Group 1:
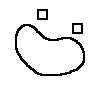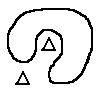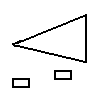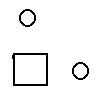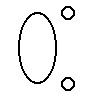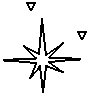
Group 2:
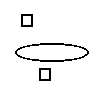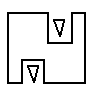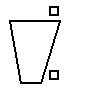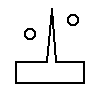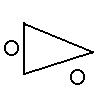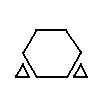
Rule separating the two groups: Line connecting small shapes does not intersect large one vs. line connecting small shapes intersects large one.
Concepts: imagined_entity, imagined_line_or_curve, intersection, object_line_overlap, overlap, overlapping
Author: Harry E. Foundalis